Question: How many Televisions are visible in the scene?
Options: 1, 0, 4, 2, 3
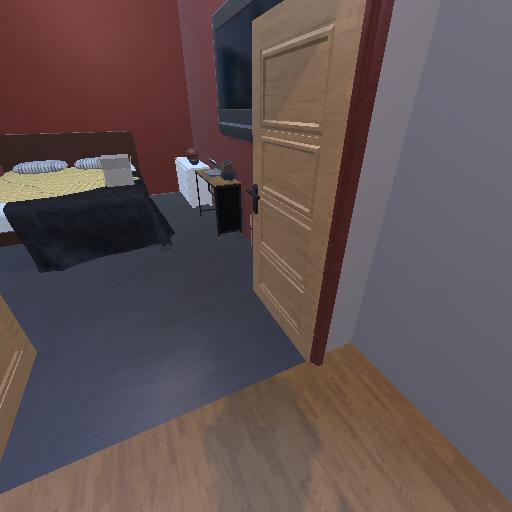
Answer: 1